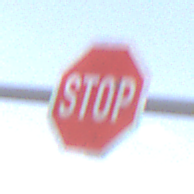
Verkehrszeichen: Stop
Umgebung: Outdoor, Nature
Tageszeit: Midday
Wetter: PartlyCloudy
Licht: Natural
Jahreszeit: NotSpecified
Kontrast: HighContrast